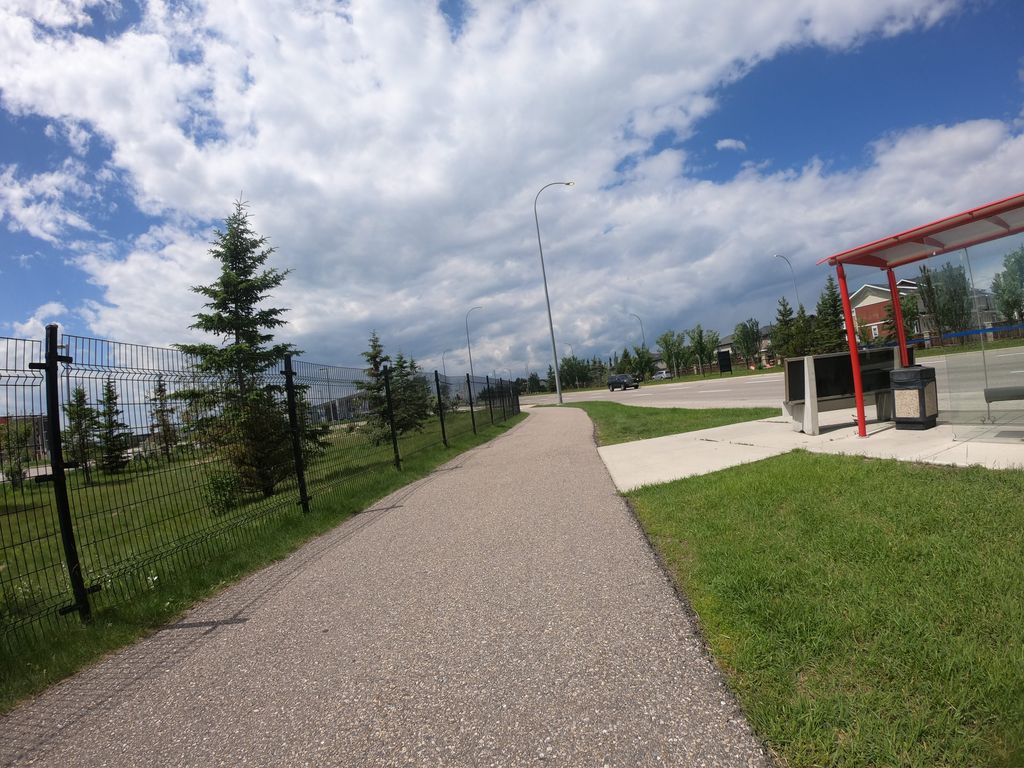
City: calgary